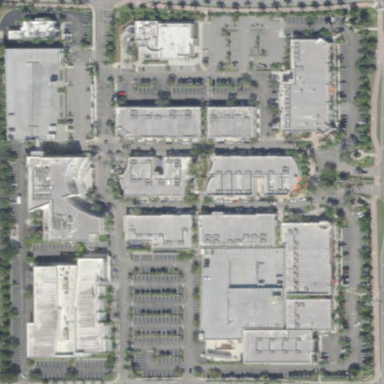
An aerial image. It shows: Retail area consisting of mall.